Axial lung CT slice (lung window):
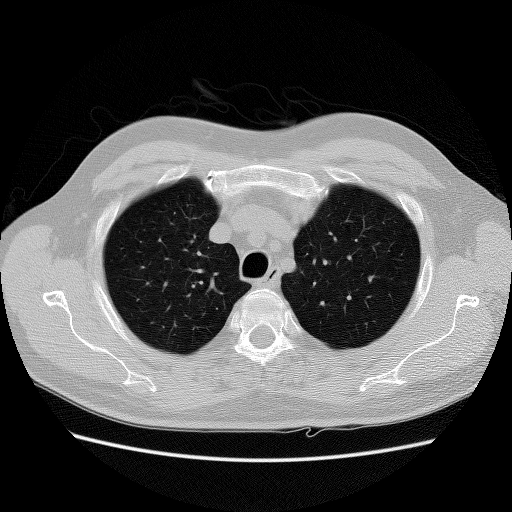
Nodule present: no